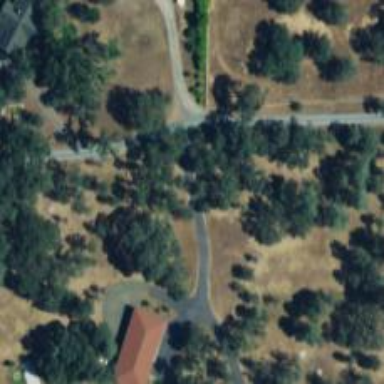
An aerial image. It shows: Driveway.